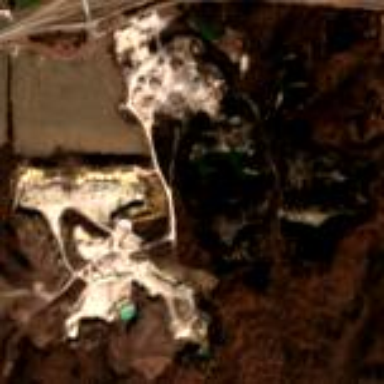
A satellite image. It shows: Quarry area.